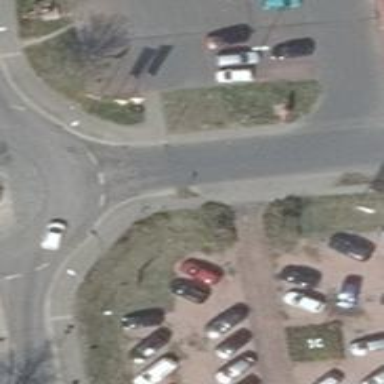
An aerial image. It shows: Unmarked crossing with lowered and flush kerb.